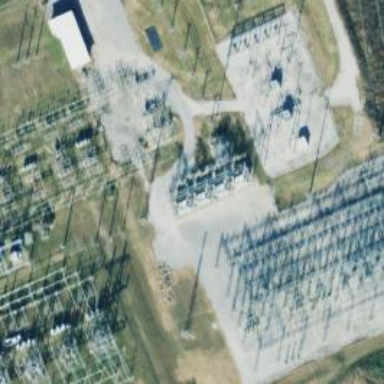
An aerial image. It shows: Power line carrying busbar.